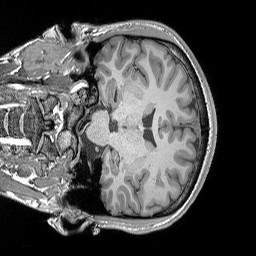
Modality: T1w
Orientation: coronal
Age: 22
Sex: male
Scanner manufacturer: siemens
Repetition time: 2.25 s
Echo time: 0.00302 s